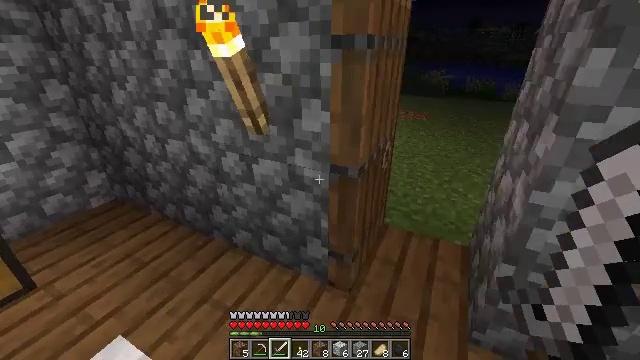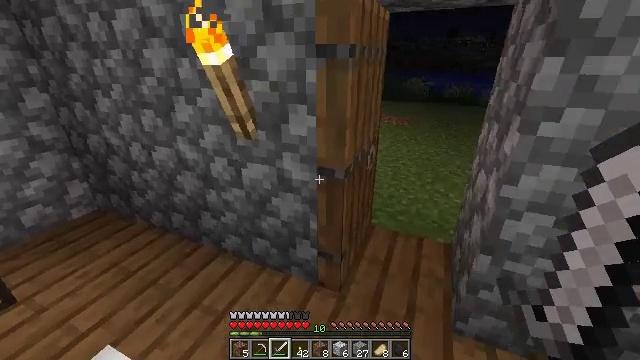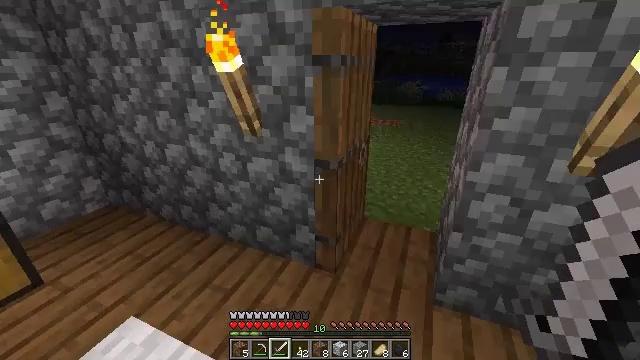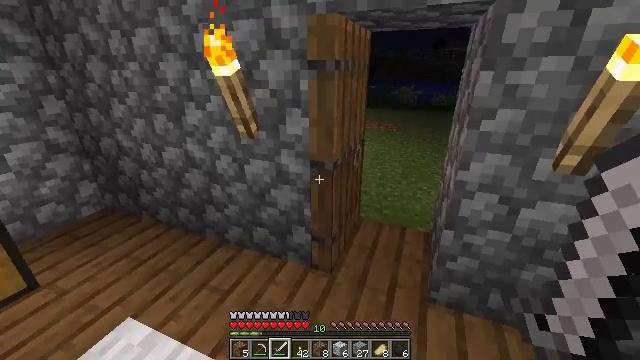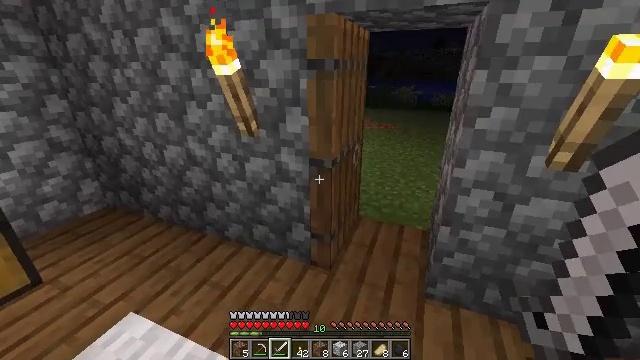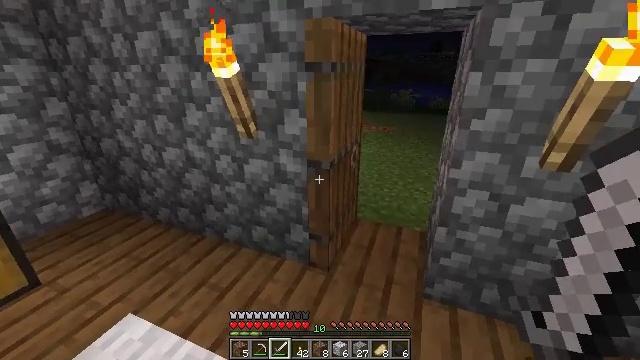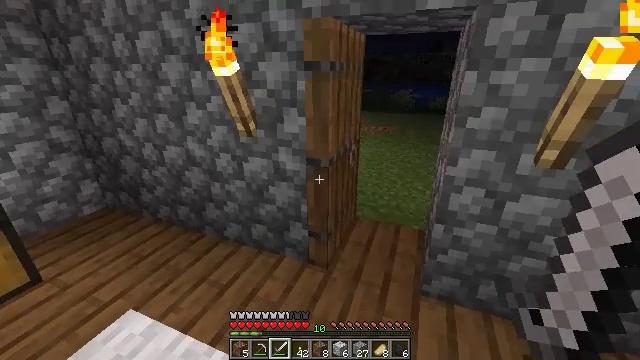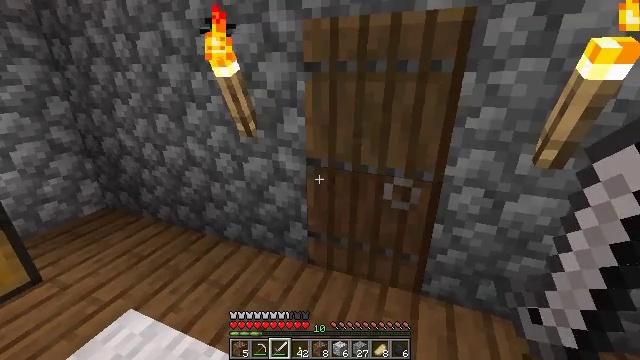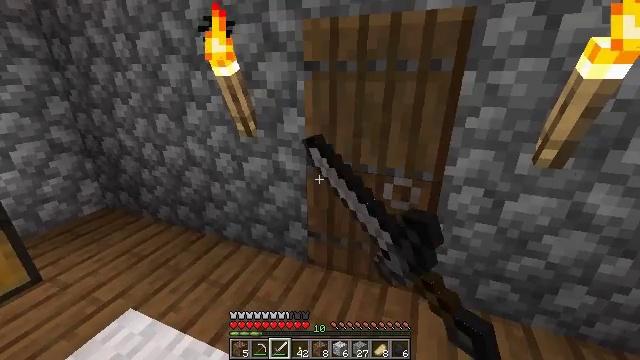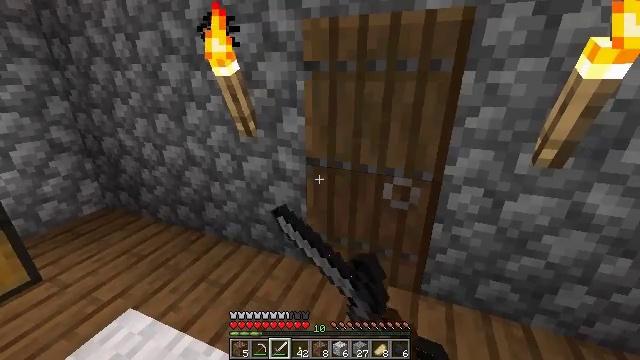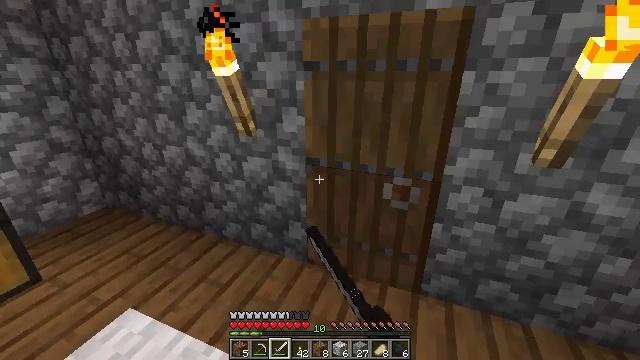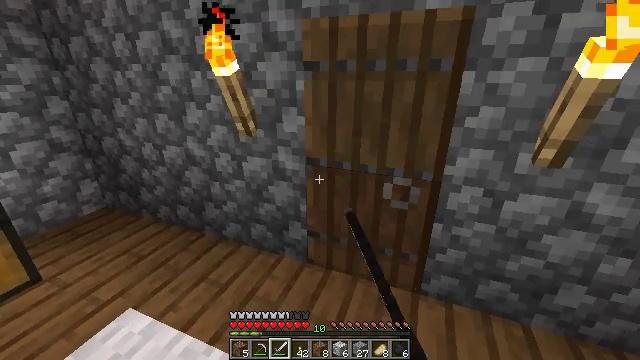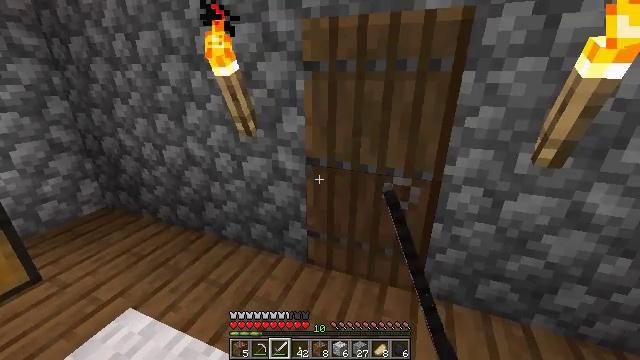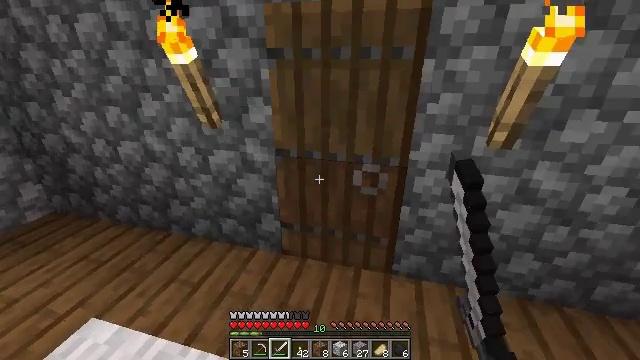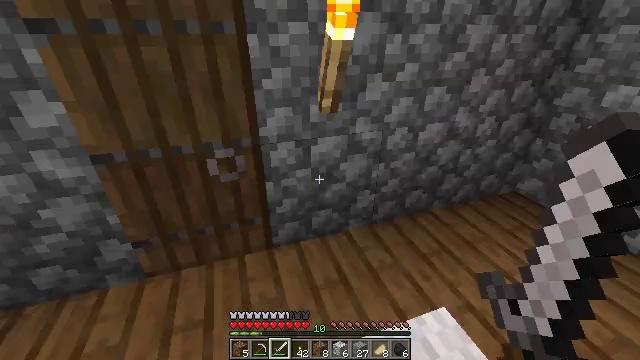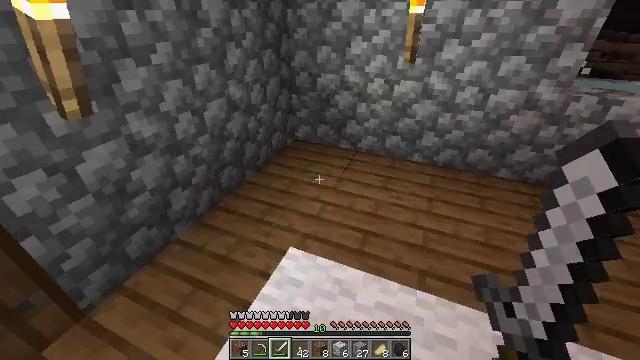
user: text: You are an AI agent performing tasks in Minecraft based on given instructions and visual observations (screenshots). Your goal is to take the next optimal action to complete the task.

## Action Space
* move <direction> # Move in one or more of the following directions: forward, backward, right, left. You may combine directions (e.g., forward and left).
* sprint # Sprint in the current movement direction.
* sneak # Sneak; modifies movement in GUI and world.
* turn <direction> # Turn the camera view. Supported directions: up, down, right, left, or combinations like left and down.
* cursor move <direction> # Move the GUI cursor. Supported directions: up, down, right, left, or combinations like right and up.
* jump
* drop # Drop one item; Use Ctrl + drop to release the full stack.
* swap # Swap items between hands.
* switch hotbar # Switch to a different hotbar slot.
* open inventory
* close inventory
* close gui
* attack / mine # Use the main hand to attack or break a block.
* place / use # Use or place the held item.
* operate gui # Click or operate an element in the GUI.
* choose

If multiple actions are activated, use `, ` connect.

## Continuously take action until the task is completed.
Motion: motion action
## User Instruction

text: Put gold and redstone in the crafting grid to craft a clock.
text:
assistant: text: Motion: move back, turn right and up
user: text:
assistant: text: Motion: no_op
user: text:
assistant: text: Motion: no_op
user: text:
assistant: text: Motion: no_op
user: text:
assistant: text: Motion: no_op
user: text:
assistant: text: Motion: no_op
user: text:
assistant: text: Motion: use / place
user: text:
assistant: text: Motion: use / place
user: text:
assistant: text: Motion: use / place
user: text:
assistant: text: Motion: no_op
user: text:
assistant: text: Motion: no_op
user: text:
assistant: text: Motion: no_op
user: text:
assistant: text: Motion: turn right and down
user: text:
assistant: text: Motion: turn right and down
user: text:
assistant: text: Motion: move back, turn right and down
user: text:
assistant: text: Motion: move back, turn right
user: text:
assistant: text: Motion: move back, turn right
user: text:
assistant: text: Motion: move back
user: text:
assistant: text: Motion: move back
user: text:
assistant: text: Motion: move forward, turn right
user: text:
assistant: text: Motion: move forward, turn right
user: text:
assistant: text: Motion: move forward, turn right and up
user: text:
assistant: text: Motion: move forward, turn right and up
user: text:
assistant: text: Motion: move forward, turn right and up
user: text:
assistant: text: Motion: move forward
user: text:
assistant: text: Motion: move forward
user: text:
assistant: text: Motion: move forward
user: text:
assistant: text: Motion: move forward, turn left
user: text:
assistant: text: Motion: move forward, turn left and down
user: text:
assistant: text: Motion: no_op